Question: After updating to the recently released beta 6 of Xcode 6, my swift project fails to build due to the following errors.

Looking at previous questions on this issue, propose checking the build architecture is set to support arm which mine project includes already (arm64, armv7s, armv7).
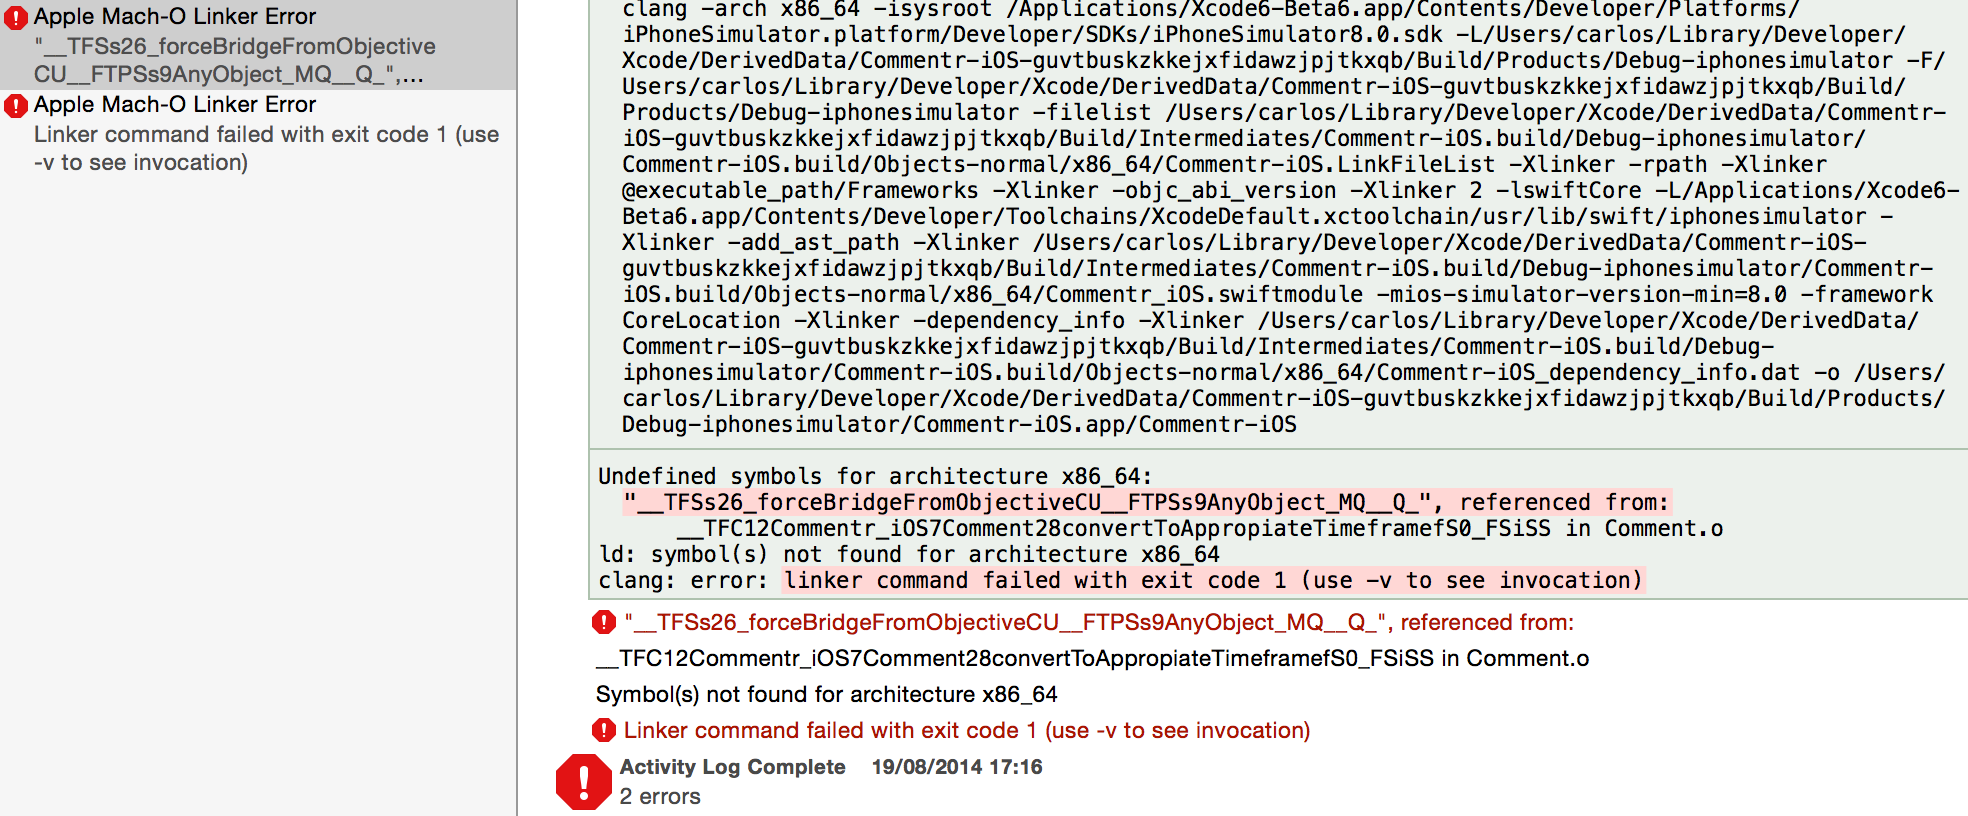
Answer: First, make sure you have the most recent beta installed. Afterwards delete your DerivedData folder ( ~/Library/Developer/Xcode/DerivedData ). This should allow you to compile again in the latest beta.
Edit: This appears to hold true for the newest beta version of the Xcode as well